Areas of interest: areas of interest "Port and Dock"
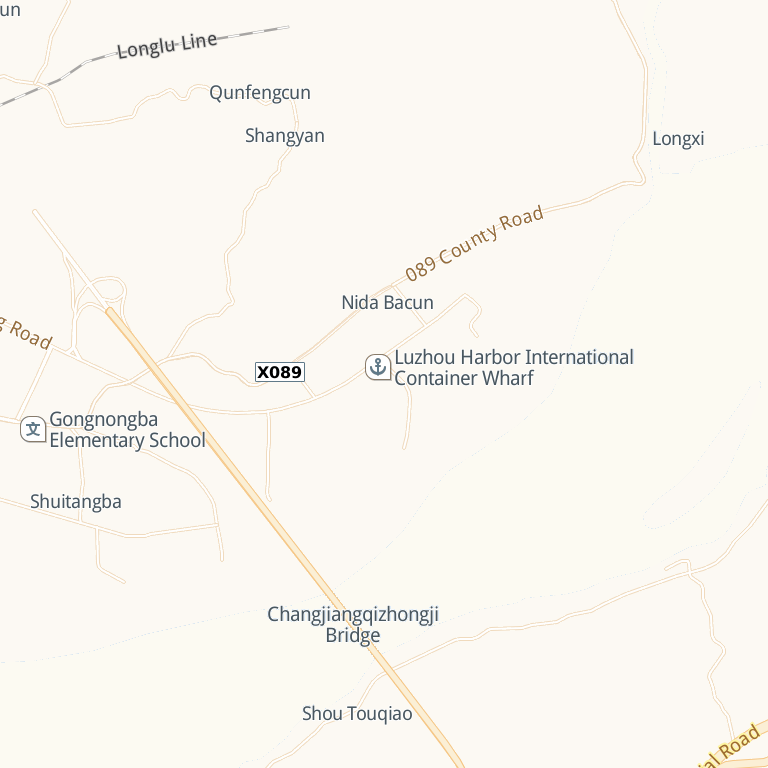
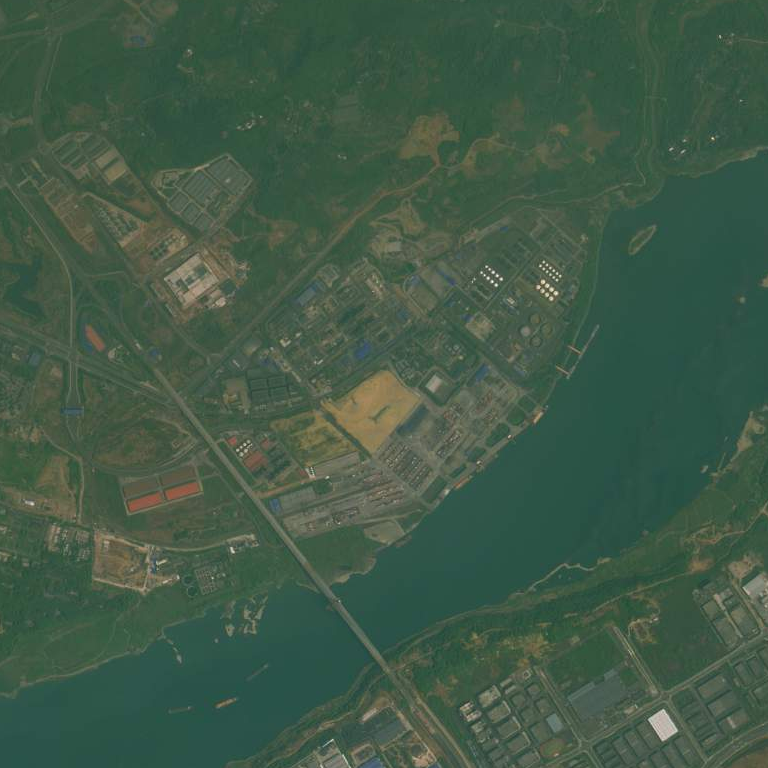